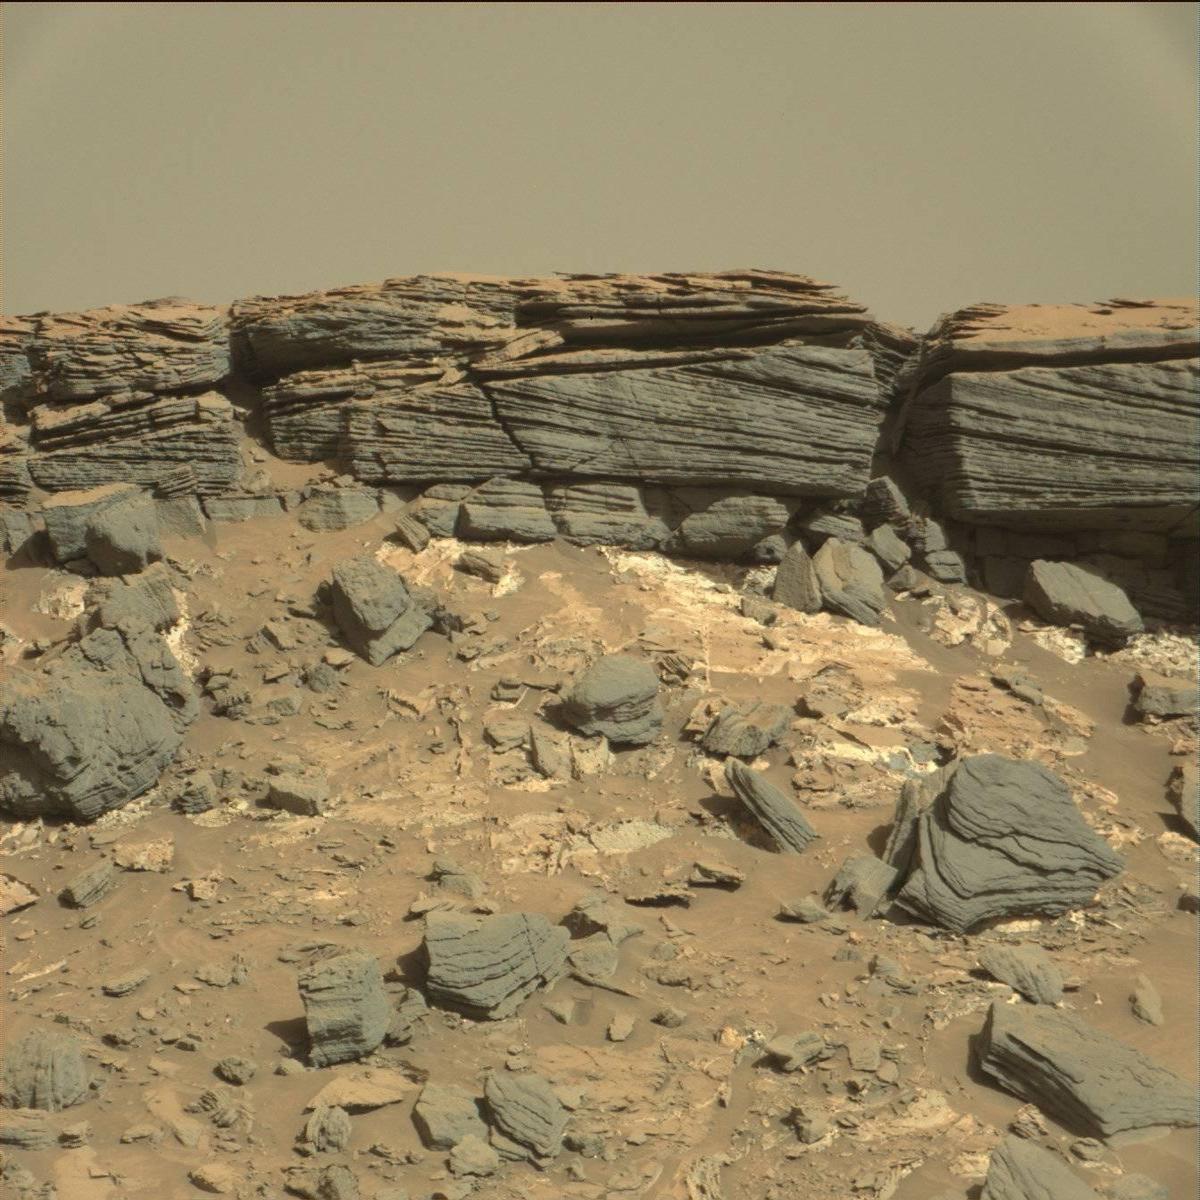
Terrain classes present: Bedrock, Rock, Sand / Soil, Sky